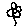
Label: flower